This time-domain trace was recorded on a rotor test rig. Determine the machine's mechanical condition. Answer with exactly one of: normal, misalignment, unbalance, looseness.
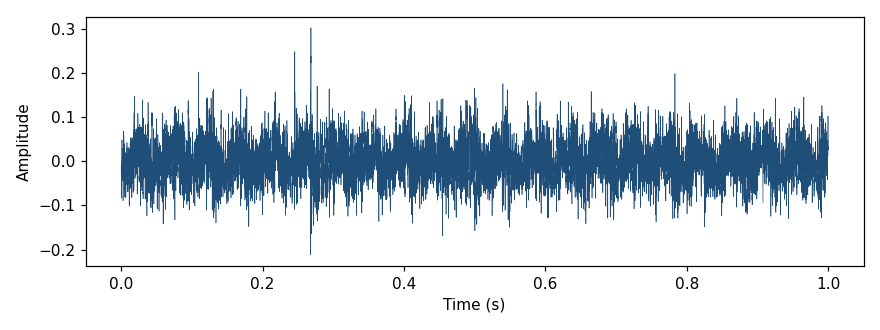
Answer: unbalance